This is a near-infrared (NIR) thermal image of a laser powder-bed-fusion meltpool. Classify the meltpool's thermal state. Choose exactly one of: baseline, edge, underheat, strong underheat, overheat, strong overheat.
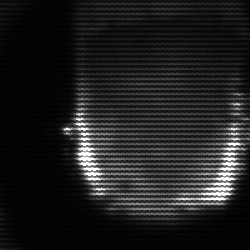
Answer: baseline